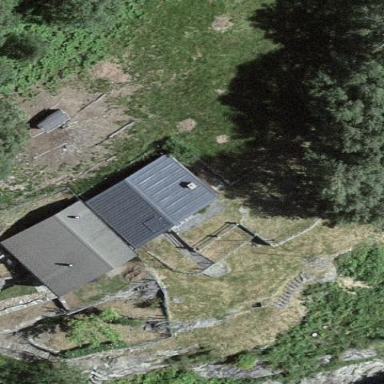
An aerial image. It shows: Simple house.